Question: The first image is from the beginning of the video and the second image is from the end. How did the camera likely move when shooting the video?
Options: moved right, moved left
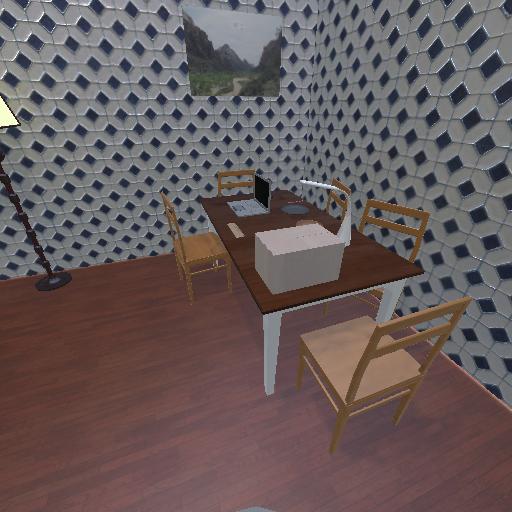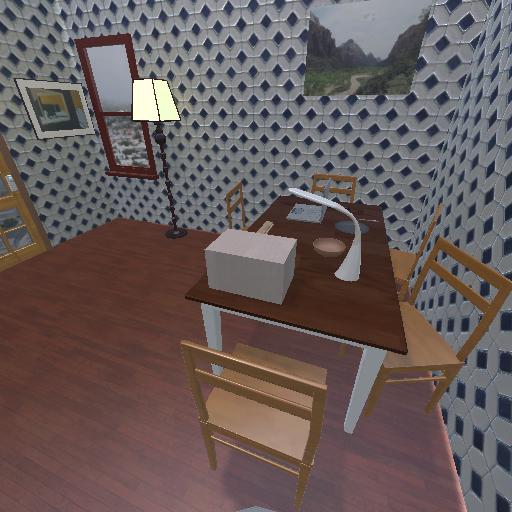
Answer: moved right